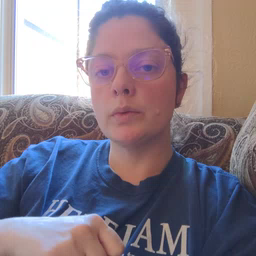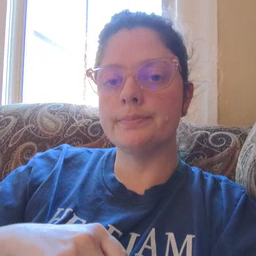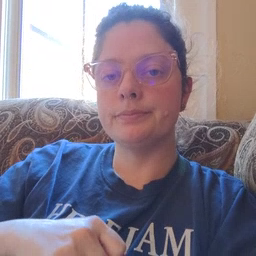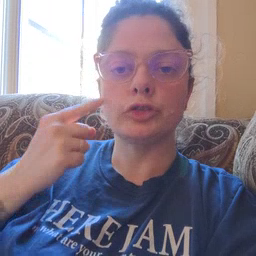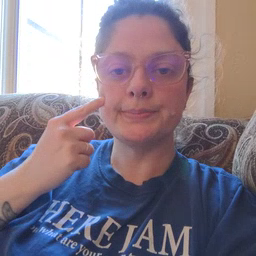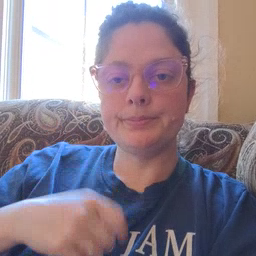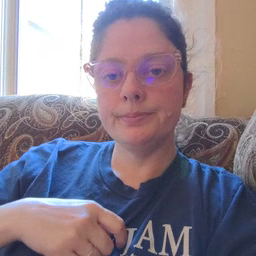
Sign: cheek